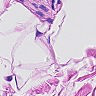
Metastatic tissue present: no